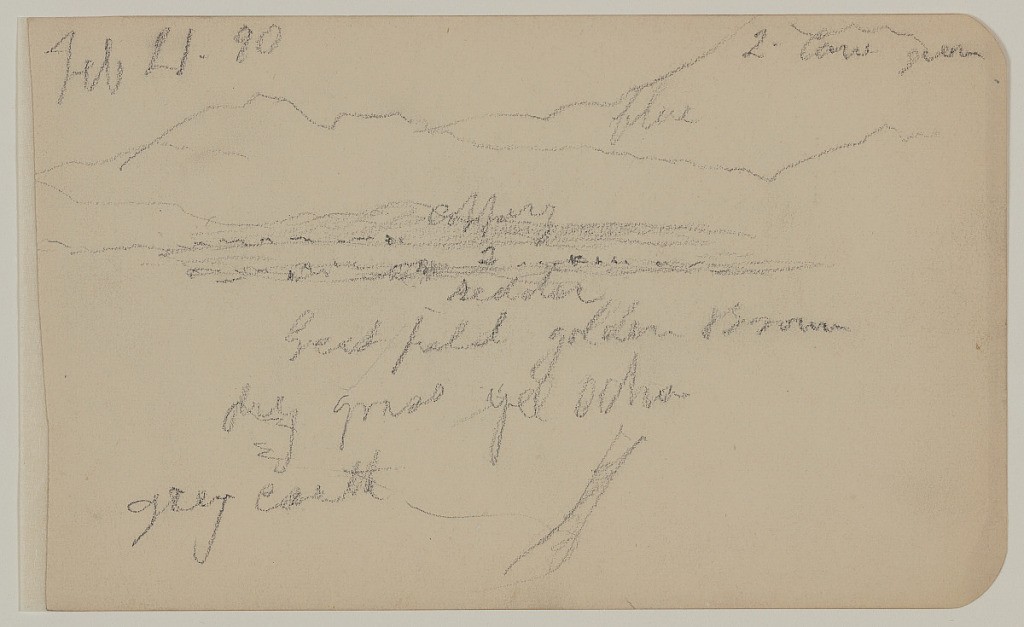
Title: Mountainous Landscape, Mexico
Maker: Frederic Edwin Church, American, 1826–1900
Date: February 21, 1890
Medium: Graphite on off-white wove paper
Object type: drawing
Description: Landscape sketch showing a loosely rendered view of a mountainous landscape in Mexico. A grassy, rolling plain extends from the foreground to the background, where it encounters a dark range of foothills at center. Behind the foothills, the outlines of two immense, rugged mountain ridges backdrop the scene. The more distant ridge at upper right features a towering peak that extends out of view.